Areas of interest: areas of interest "Hotel"
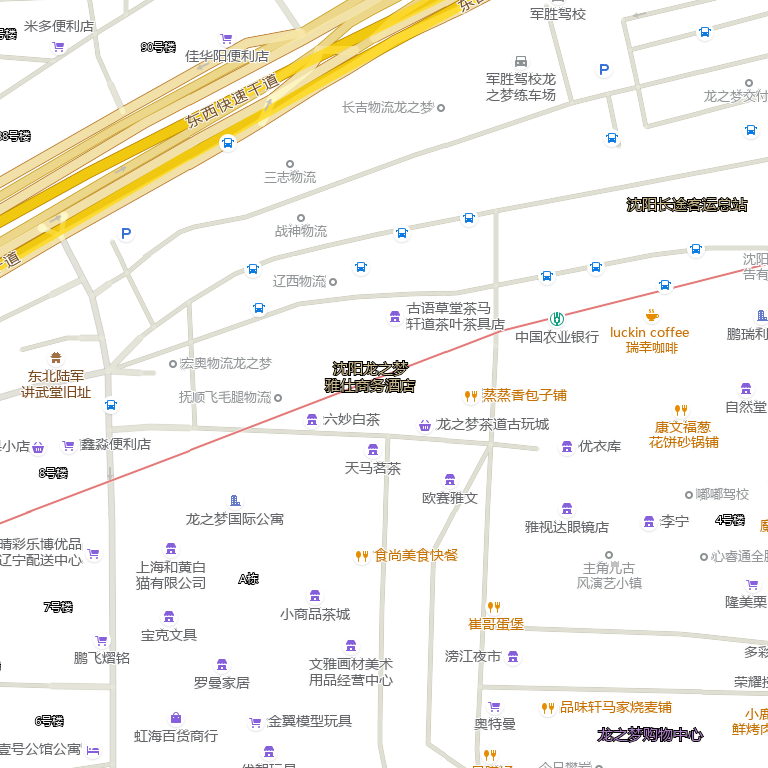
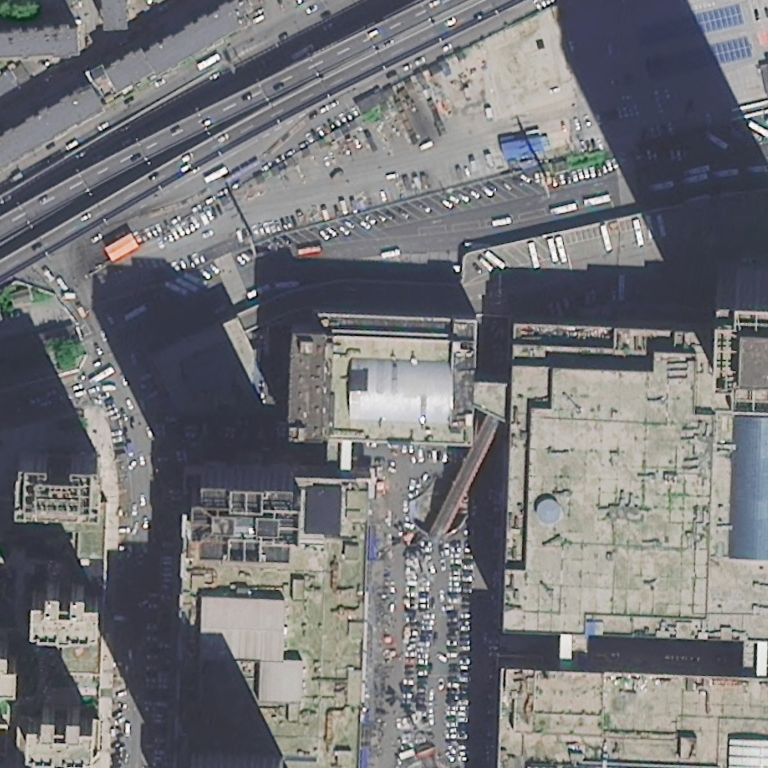